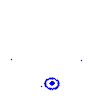
Particle: electron